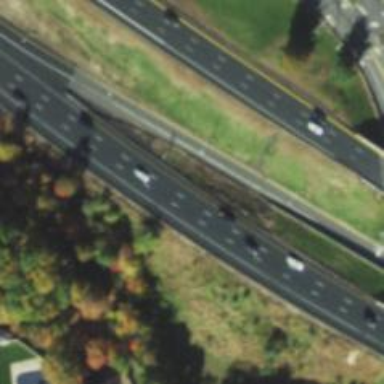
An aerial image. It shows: Urban freeway/expressway with asphalt surface.